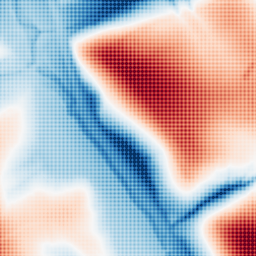
Category: multiscale
Decomposition family: dog
Decomposition parameters: sigma_low: 1
sigma_high: 50
Upsampling method: sinc_hamming
Upsampling parameters: scale: 4
kernel_size: 4
Upsampling scale: 4